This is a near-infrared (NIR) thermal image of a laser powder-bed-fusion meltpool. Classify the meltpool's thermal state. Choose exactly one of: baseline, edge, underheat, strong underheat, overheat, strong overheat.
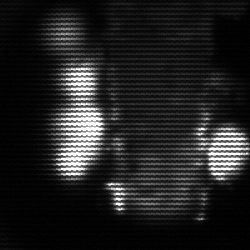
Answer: strong underheat